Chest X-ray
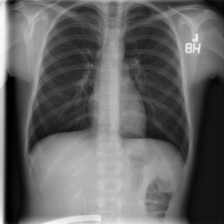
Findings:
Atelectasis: negative
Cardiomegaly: negative
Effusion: negative
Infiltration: negative
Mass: negative
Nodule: negative
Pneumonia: negative
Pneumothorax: negative
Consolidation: negative
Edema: negative
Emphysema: negative
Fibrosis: negative
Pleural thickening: negative
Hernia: negative